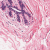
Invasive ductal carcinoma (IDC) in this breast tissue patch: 0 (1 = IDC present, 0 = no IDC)